Question: I'm building a graphical program that will need to show files on both the user's computer and on a remote server. I'm using Tkinter, and I'm definitely a novice with this toolkit. I want to have the files displayed in a box similar to what you would get from a "Details" view in Windows, so that each file has several categories of info(think name, type, size, permissions, etc.) about it and so that the list can be sorted by category, ascending or descending.
What objects in Tkinter (if any) could I use to accomplish this? Is there a tutorial or an existing project that implements something similar with Tkinter?
I'm not sure if my description makes sense, so here's a screenshot of what I want:

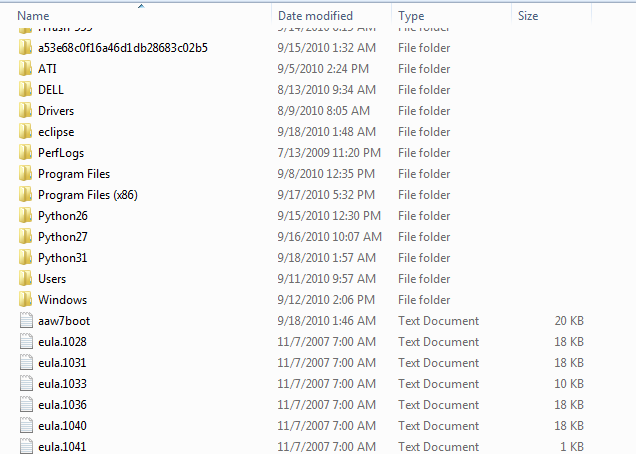
Answer: TreeView widget should help you
- <URL>
Yeah , So already has one on this topic
- <URL>
You should be able to get started from these pointers